Question: HI,
I am assigned a task to develop module for an already existing web application or to look for some third party plugin.
The web application is developed using ASP.net and C# under .Net Framework 4.0. So if i develop by myself or i go for some 3rd party plugin then in both cases, my solutions need to work with above website specifications.
# What I am Assigned:
I need to draw a figure(or map) which illustrates that how companies registered on our website are connected with each other and then their sub companies, i am sorry i don't know how to explain it exactly :(, but following image would give a better idea what i want to achieve. I never do such task before, and only need guidance.

Image Taken From: <URL>
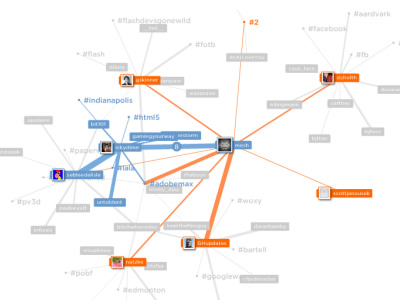
Answer: Seems like you are in for some fun :)
Infragistics seems to have a Silverlight control (http://www.infragistics.com/dotnet/netadvantage/silverlight/data-visualization/organization-chart.aspx#Overview)
But you also might want to check out these as starting points:
<URL>
<URL>
<URL>